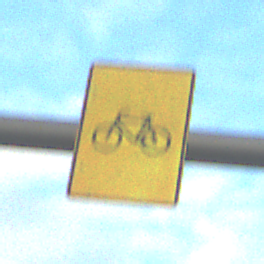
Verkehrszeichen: RadverkehrOhnePfeilsymbol
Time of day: SunriseSunset
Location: Outdoor (RoadRail)
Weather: PartlyCloudy
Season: NotSpecified
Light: Natural